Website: macys
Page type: cart
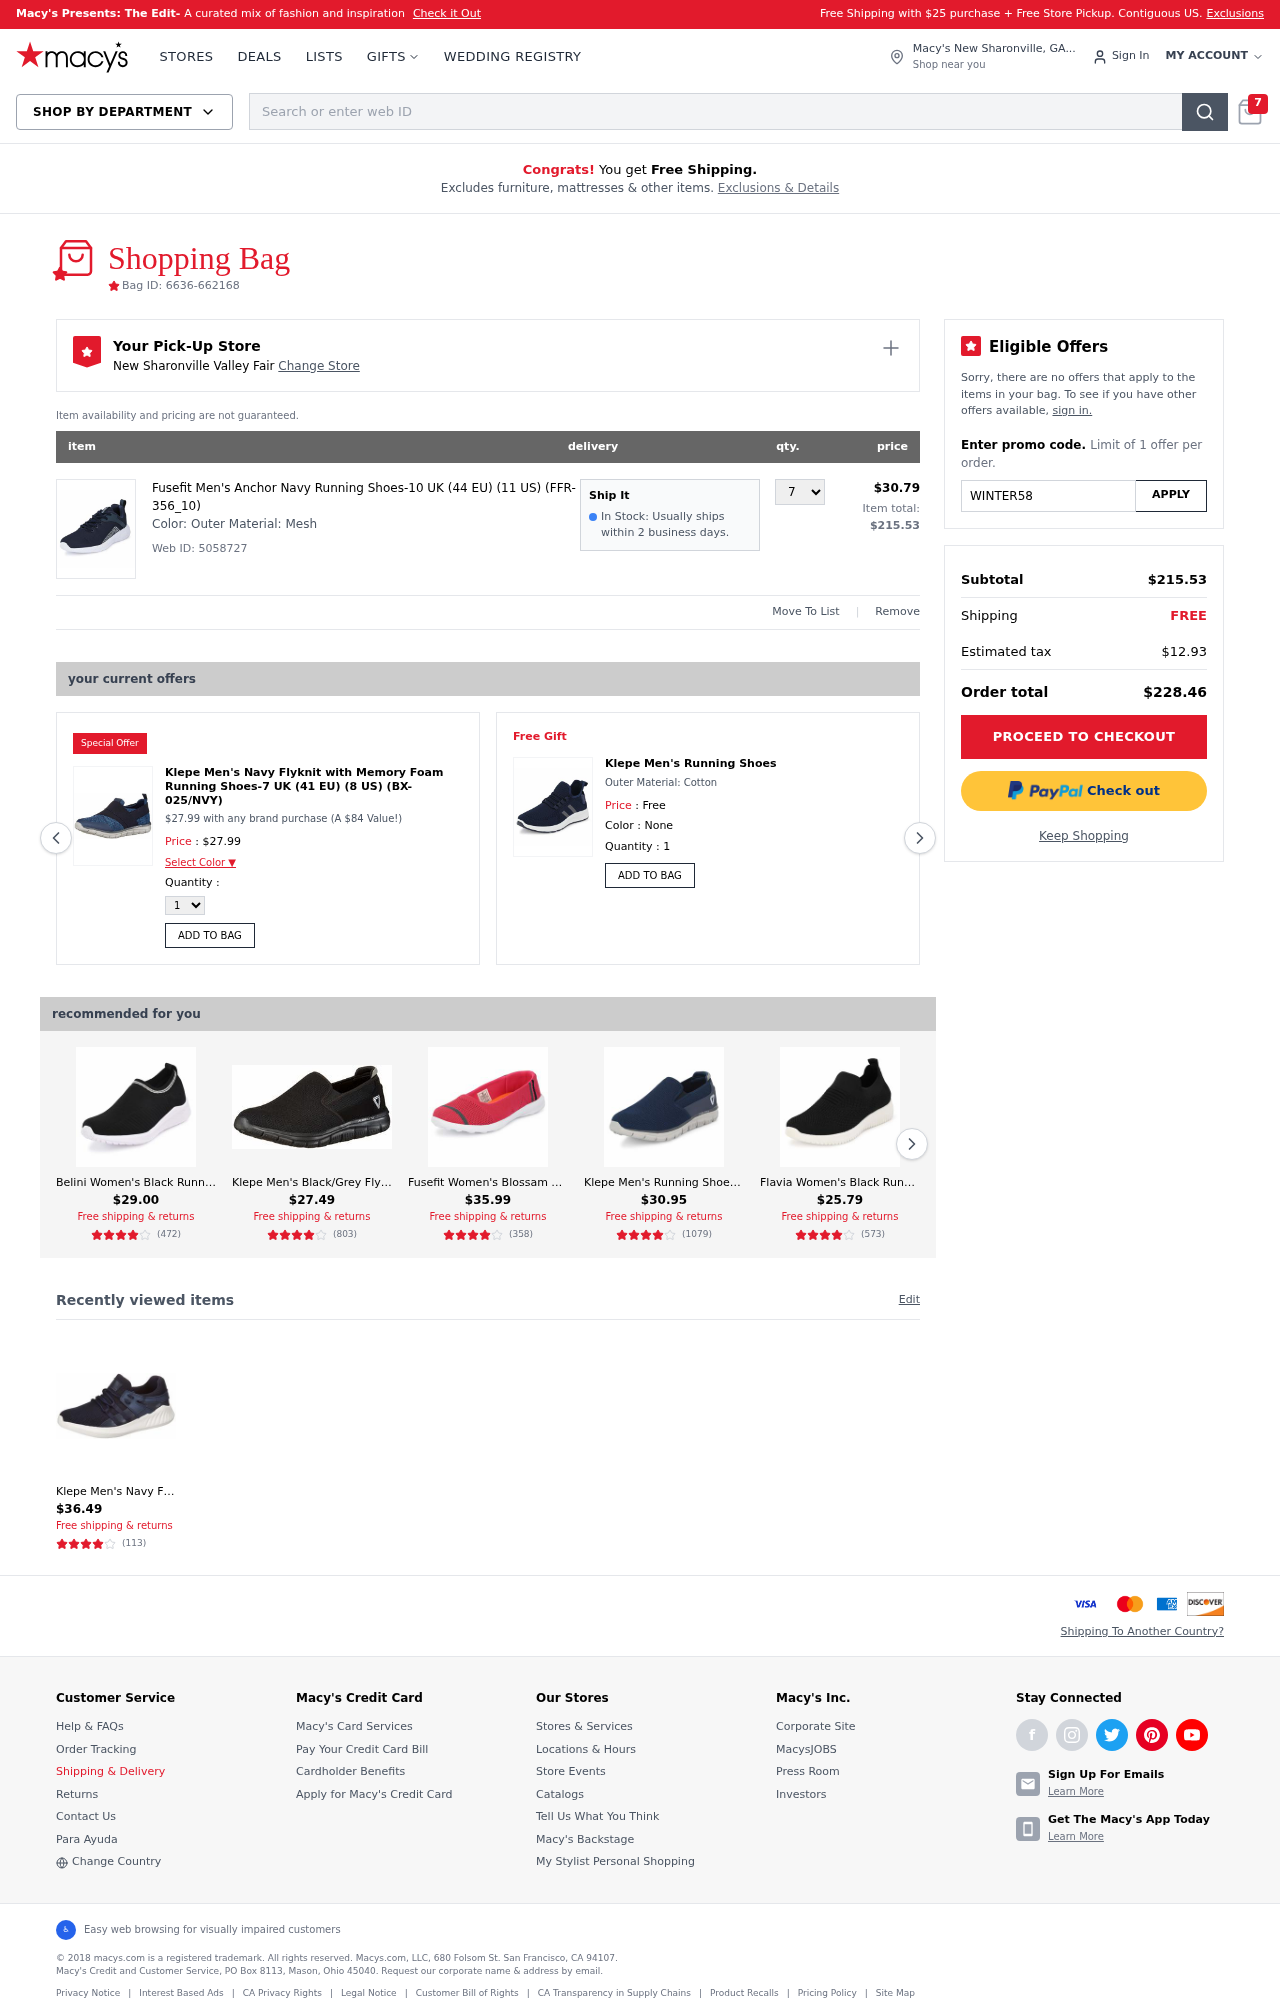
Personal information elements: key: PII_CITY
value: New Sharonville Valley Fair Change Store
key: PII_CITY_STATE
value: New Sharonville, GA
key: PII_PROMO_CODE
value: WINTER58
Product elements: key: PRODUCT1_DESC
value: Outer Material: Mesh
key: PRODUCT1_NAME
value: Fusefit Men's Anchor Navy Running Shoes-10 UK (44 EU) (11 US) (FFR-356_10)
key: PRODUCT1_PRICE
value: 30.79
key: PRODUCT1_QUANTITY
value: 7
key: PRODUCT2_NAME
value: Klepe Men's Navy Flyknit with Memory Foam Running Shoes-7 UK (41 EU) (8 US) (BX-025/NVY)
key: PRODUCT2_PRICE
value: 27.99
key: PRODUCT3_DESC
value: Outer Material: Cotton
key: PRODUCT3_NAME
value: Klepe Men's Running Shoes
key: PRODUCT4_NAME
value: Belini Women's Black Running Shoes-4 UK (37 EU) (BS 122BLACK4)
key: PRODUCT4_NUM_RATINGS
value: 472
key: PRODUCT4_PRICE
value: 29
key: PRODUCT4_RATING
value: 4
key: PRODUCT5_NAME
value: Klepe Men's Black/Grey Flyknit with Memory Foam Running Shoes-7 UK (41 EU) (8 US) (CE-1336/BLKGRY)
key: PRODUCT5_NUM_RATINGS
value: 803
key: PRODUCT5_PRICE
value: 27.49
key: PRODUCT5_RATING
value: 4.1
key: PRODUCT6_NAME
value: Fusefit Women's Blossam Fushia Running Shoes-4 UK (37 EU) (5 US) (FFR-465)
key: PRODUCT6_NUM_RATINGS
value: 358
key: PRODUCT6_PRICE
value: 35.99
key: PRODUCT6_RATING
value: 3.6
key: PRODUCT7_NAME
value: Klepe Men's Running Shoes-9 UK (43 EU) (10 US) (CE-1336/NVYGRY)
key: PRODUCT7_NUM_RATINGS
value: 1079
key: PRODUCT7_PRICE
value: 30.95
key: PRODUCT7_RATING
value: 3.7
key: PRODUCT8_NAME
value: Flavia Women's Black Running Shoes-9 UK (41 EU) (10 US) (FKT/ST1902/BLK)
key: PRODUCT8_NUM_RATINGS
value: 573
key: PRODUCT8_PRICE
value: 25.79
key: PRODUCT8_RATING
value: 4.4
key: PRODUCT9_NAME
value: Klepe Men's Navy Flyknit Running Shoes-10 UK (44 EU) (11 US) (KP811/NVY)
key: PRODUCT9_NUM_RATINGS
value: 113
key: PRODUCT9_PRICE
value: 36.49
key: PRODUCT9_RATING
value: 4.3
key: PRODUCT2_DESC
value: $27.99 with any brand purchase (A $84 Value!)
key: PRODUCT1_WEB_ID
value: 5058727
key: PRODUCT1_TOTAL
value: $215.53
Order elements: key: ORDER_NUM_ITEMS
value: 7
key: ORDER_ID
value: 6636-662168
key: ORDER_SUBTOTAL
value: $215.53
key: ORDER_TAX
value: $12.93
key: ORDER_TOTAL
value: $228.46
Search elements: key: HEADER_SEARCH
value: Search or enter web ID